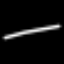
Label: line